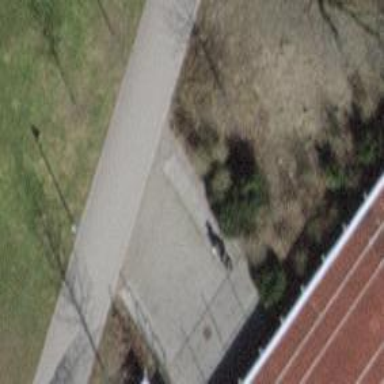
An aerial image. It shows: Bicycle parking facility.